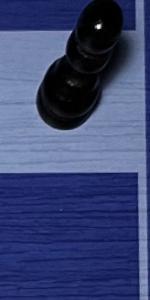
Label: Empty